Question: I have a problem, that is maybe silly, but I just can't figure out why this is not working.
Basically, I have a header in my activity. This header should be centered.
Layout-XML
'''
<?xml version="1.0" encoding="utf-8"?>
<LinearLayout xmlns:android="http://schemas.android.com/apk/res/android"
android:layout_width="fill_parent"
android:layout_height="fill_parent"
android:orientation="vertical" >
<TextView
style="@style/TextHeader"
android:layout_width="wrap_content"
android:layout_height="wrap_content"
android:text="@string/define"
/>
</LinearLayout>
'''
Definition in styles.xml
'''
<style name="TextHeader">
<item name="android:textSize">20dp</item>
<item name="android:paddingTop">15dp</item>
<item name="android:layout_gravity">center</item>
<item name="android:paddingBottom">15dp</item>
</style>
'''
As I understand, 'layout_gravity' defines the gravity of the component itself, while 'gravity' defines the gravity of the content of this component. I tried both ways, both with 'center' and center_horizontal. I also made the header TextView 'layout_width:wrap_content' and tried to center it with 'layout_gravity', but the result is always following (same thing if I put the app on my phone)

why is this so? how can I fix it?
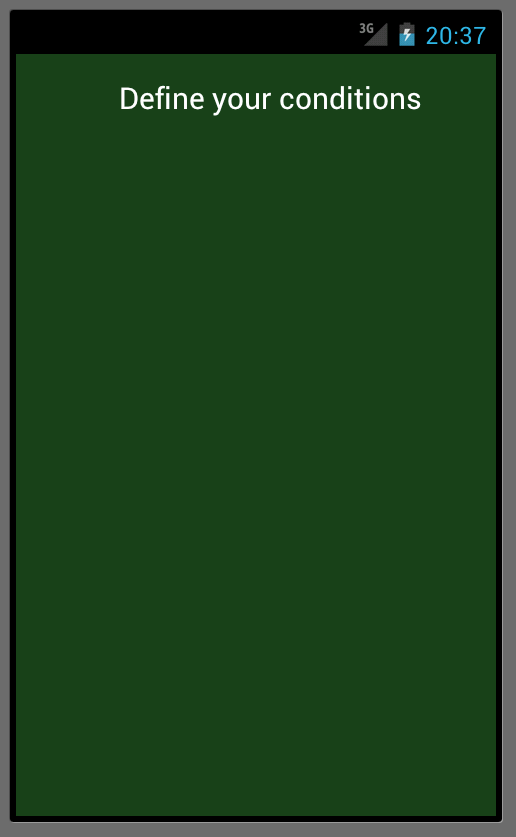
Answer: There are a few different solutions, this is one:
'''
<TextView
android:id="@+id/text"
android:layout_width="match_parent"
android:layout_height="match_parent"
android:gravity="center"
android:text="@string/define" />
'''
This is another:
'''
<RelativeLayout .../>
<TextView
...
android:centerInParent="true" />
</RelativeLayout>
'''
You can adjust your style properties to whichever method you choose.